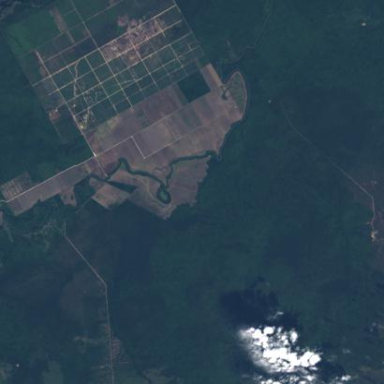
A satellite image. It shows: Farmland used to grow sugar cane crops.